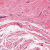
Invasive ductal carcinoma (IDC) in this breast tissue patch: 0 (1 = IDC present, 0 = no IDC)